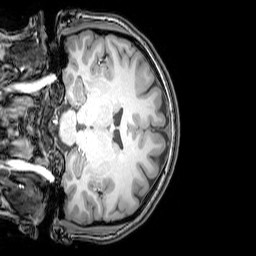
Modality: T1w
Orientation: coronal
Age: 20
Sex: female
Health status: healthy
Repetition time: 0.081 s
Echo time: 0.037 s